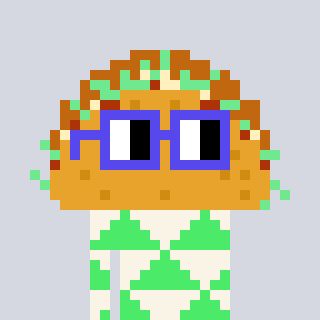
a pixel art character with square blue glasses, a taco-shaped head and a teal-colored body on a cool background